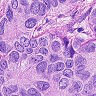
Metastatic tissue present: yes